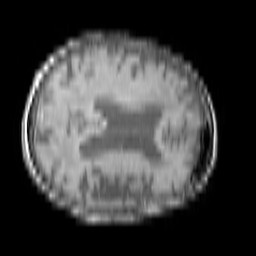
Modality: T1w
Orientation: axial
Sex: female
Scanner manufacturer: philips
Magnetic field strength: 3 T
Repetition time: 0.2929 s
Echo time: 0.002302 s